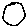
Label: circle